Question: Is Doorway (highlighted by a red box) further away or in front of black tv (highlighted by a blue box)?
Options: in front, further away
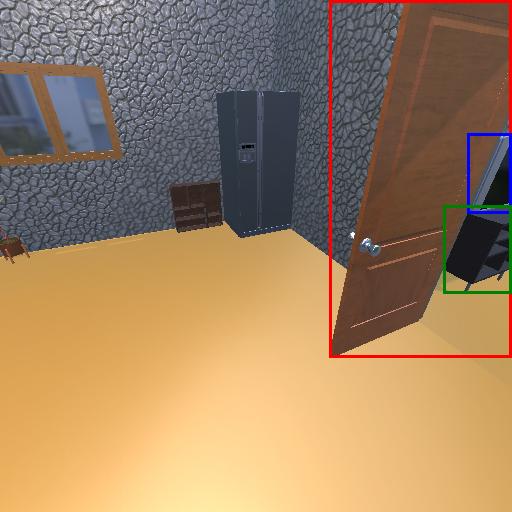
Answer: in front